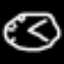
Label: clock